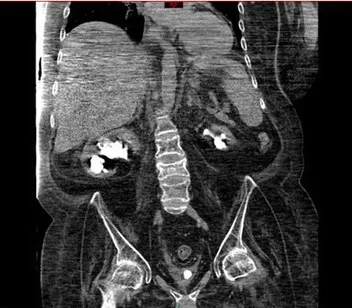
Coronal section of CT performed prior to lithotripsy: Both kidneys normal in size; bilateral staghorn calculi larger on the right side; no hydronephrosis; empty urinary bladder with bladder stone measuring 1.5 cm in diameter.
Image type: radiology (ct)